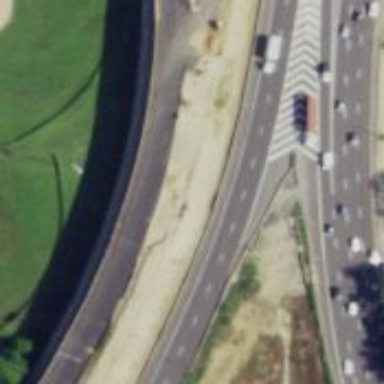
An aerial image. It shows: Interchange junction.